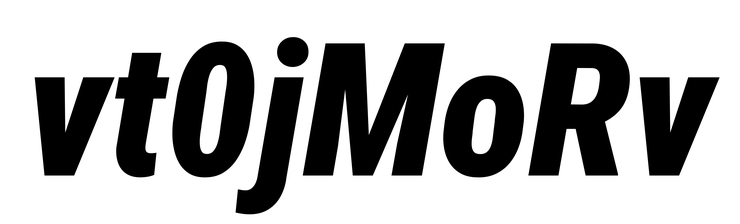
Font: Roboto-Italic_Condensed_Black_Italic